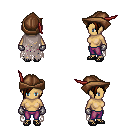
a pixel art fantasy rpg character, female body template, human, tanned skin, gray tattered cape, magenta pants, brown pixie cut hairstyle, leather cap, metal gloves, ghillies, four views (front, back, left, right), 2x2 character sprite sheet, small pixel art, hard edges, no anti-aliasing